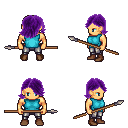
a pixel art fantasy rpg character, male body template, human, tanned skin, teal sleeveless shirt, metal pants, purple swoop hairstyle, brown shoes, spear, four views (front, back, left, right), 2x2 character sprite sheet, small pixel art, hard edges, no anti-aliasing